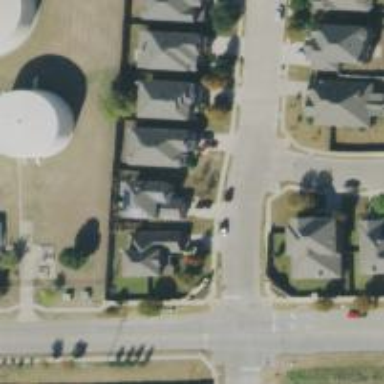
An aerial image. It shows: Residential road.